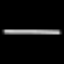
Label: line